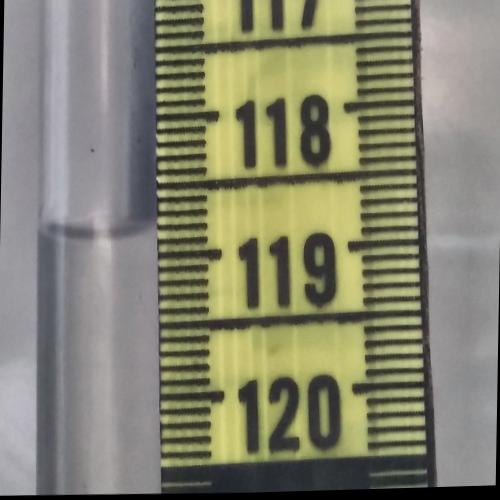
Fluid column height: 118.8 cm